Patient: sex F, age 57
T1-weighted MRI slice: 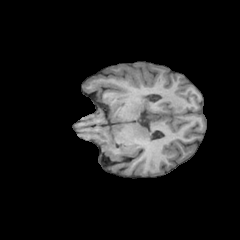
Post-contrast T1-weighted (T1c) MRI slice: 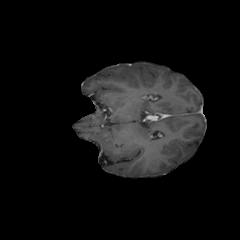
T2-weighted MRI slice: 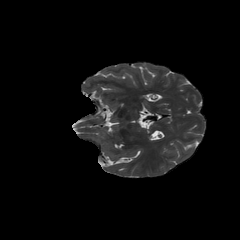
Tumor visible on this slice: no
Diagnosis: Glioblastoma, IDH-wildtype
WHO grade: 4